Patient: sex M, age 46
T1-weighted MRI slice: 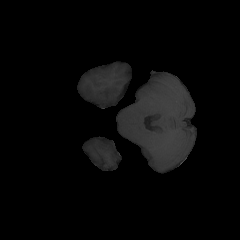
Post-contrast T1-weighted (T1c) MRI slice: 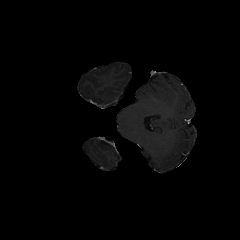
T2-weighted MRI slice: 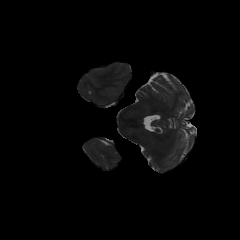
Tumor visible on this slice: no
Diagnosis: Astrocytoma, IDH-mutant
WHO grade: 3